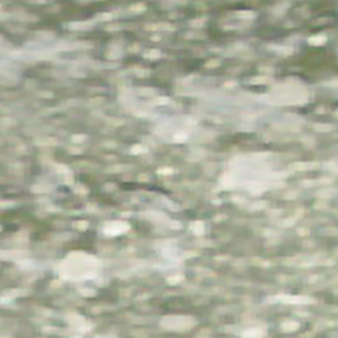
Label: other